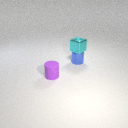
small blue metal cylinder to the right of small purple rubber cylinder